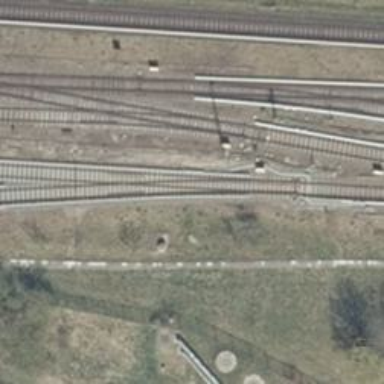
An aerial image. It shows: Railway switch with the turnout on the left side.